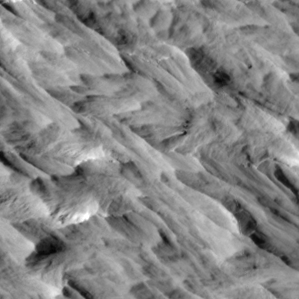
Label: non_frost